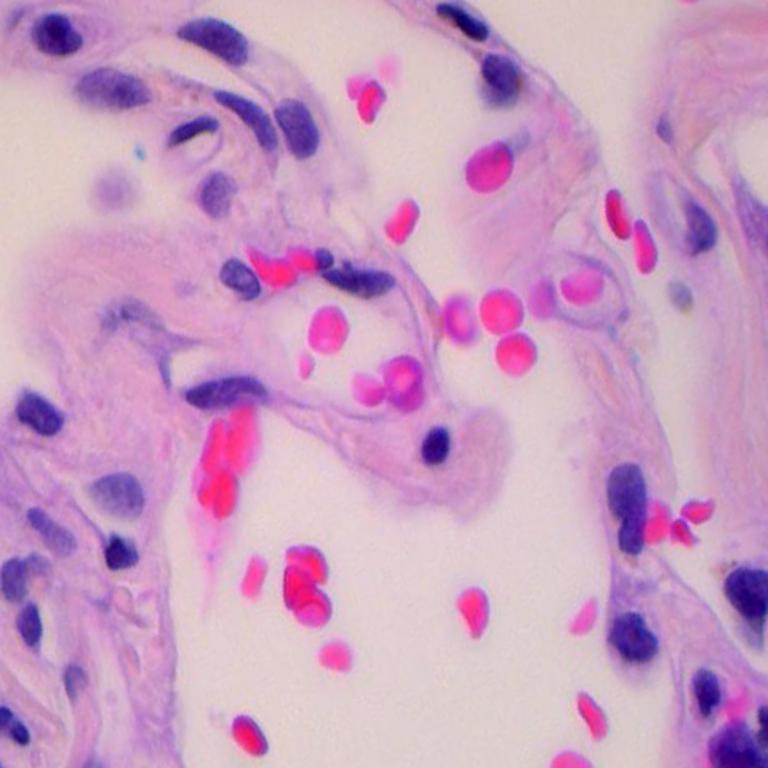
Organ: lung
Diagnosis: benign